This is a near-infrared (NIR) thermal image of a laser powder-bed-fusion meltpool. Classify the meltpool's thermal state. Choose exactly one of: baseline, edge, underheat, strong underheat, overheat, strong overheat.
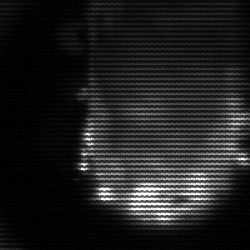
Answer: baseline